Field crop: maize
Growth stage: 2
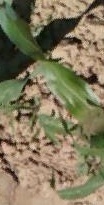
Species: maize